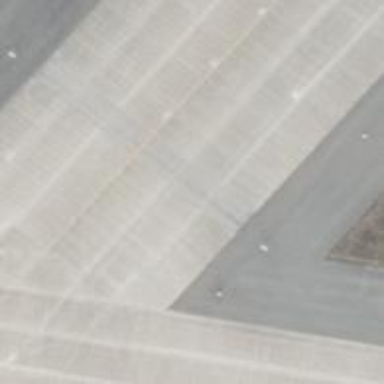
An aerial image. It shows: Runway holding position.